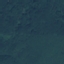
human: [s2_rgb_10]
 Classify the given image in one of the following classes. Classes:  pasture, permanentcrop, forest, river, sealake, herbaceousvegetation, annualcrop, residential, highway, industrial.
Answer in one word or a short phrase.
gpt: Forest